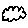
Label: cloud